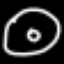
Label: donut